Question: Starting date is today and end date should be today's date +3 years
Example:
'''
TODAY=3.1.2013 and
END DATE=3.1.2016
'''
This is the screenshot

;
'''
Date begindate = new Date();
Calendar cal = Calendar.getInstance();
cal.setTime(begindate);
int today = cal.get(Calendar.DAY_OF_WEEK);
cal.add(Calendar.YEAR, 3);
Date enddate = cal.getTime();
Date currentdate = begindate;
while (true) {
if (currentdate.getTime() >= enddate.getTime()) {
break;
} else {
}
Calendar c = Calendar.getInstance();
c.setTime(begindate);
c.add(Calendar.DATE, x++);
Date newdate = c.getTime();
int day = c.get(Calendar.DAY_OF_WEEK);
currentdate = newdate;
}
'''
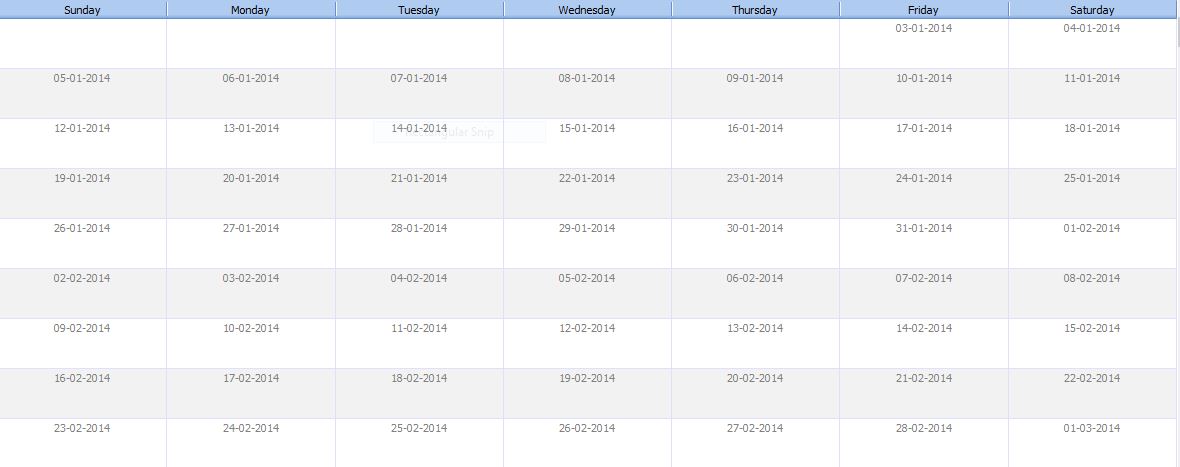
Answer: Okay, rather than trying to calculate EVERY 'Date' up front, instead, you can dynamically calculate the values as required...
I should add, this is just one possible approach...
Basically, using the start and end dates, you can calculate the number of days between them, calculate the number of rows you need and then when required, calculate the 'Date' from the start of the calendar based on the current row and column.
The following example uses <URL>

'''
import java.awt.EventQueue;
import java.text.NumberFormat;
import java.util.Date;
import javax.swing.JFrame;
import javax.swing.JScrollPane;
import javax.swing.JTable;
import javax.swing.UIManager;
import javax.swing.UnsupportedLookAndFeelException;
import javax.swing.table.AbstractTableModel;
import org.joda.time.DateTime;
import org.joda.time.DateTimeConstants;
import org.joda.time.Days;
import org.joda.time.LocalDate;
import org.joda.time.MutableDateTime;
import org.joda.time.format.DateTimeFormat;
import org.joda.time.format.DateTimeFormatter;
public class BuildCalendar {
public static void main(String[] args) {
new BuildCalendar();
}
public BuildCalendar() {
EventQueue.invokeLater(new Runnable() {
@Override
public void run() {
try {
UIManager.setLookAndFeel(UIManager.getSystemLookAndFeelClassName());
} catch (ClassNotFoundException | InstantiationException | IllegalAccessException | UnsupportedLookAndFeelException ex) {
ex.printStackTrace();
}
DateTimeFormatter dtf = DateTimeFormat.forPattern("MM.dd.yyyy");
DateTime startDate = dtf.parseDateTime("3.1.2013");
DateTime endDate = dtf.parseDateTime("3.1.2016");
JTable table = new JTable(new CalendarModel(startDate, endDate));
JFrame frame = new JFrame("Testing");
frame.setDefaultCloseOperation(JFrame.EXIT_ON_CLOSE);
frame.add(new JScrollPane(table));
frame.pack();
frame.setLocationRelativeTo(null);
frame.setVisible(true);
}
});
}
public static class CalendarModel extends AbstractTableModel {
public static String[] COLUMN_NAMES = {"Sunday", "Monday", "Tuesday", "Wednesday", "Thursday", "Friday", "Saturday"};
private int rows = 0;
private MutableDateTime startOfWeek;
private DateTime startDate;
private DateTime endDate;
public CalendarModel(DateTime startDate, DateTime endDate) {
this.startDate = startDate;
this.endDate = endDate;
int days = Days.daysBetween(startDate, endDate).getDays();
if (days > 0) {
startOfWeek = new MutableDateTime(startDate);
while (startOfWeek.getDayOfWeek() != DateTimeConstants.SUNDAY) {
startOfWeek.addDays(-1);
}
int offset = Days.daysBetween(startOfWeek, startDate).getDays();
days += offset;
System.out.println(NumberFormat.getNumberInstance().format(days / 7d));
rows = (int) Math.round(days / 7d) + 1;
System.out.println(rows);
}
}
@Override
public int getRowCount() {
return rows;
}
@Override
public int getColumnCount() {
return 7;
}
@Override
public Class<?> getColumnClass(int columnIndex) {
return Date.class;
}
@Override
public String getColumnName(int column) {
return COLUMN_NAMES[column];
}
@Override
public Object getValueAt(int rowIndex, int columnIndex) {
Date date = null;
if (startOfWeek != null) {
MutableDateTime dt = new MutableDateTime(startOfWeek);
int day = (rowIndex * 7) + columnIndex;
dt.addDays(day);
if (dt.isBefore(startDate) || dt.isAfter(endDate)) {
date = null;
} else {
date = dt.toDate();
}
}
return date;
}
}
}
'''
'Calendar'
'''
import java.awt.EventQueue;
import java.awt.HeadlessException;
import java.text.ParseException;
import java.text.SimpleDateFormat;
import java.util.Calendar;
import java.util.Date;
import javax.swing.JFrame;
import javax.swing.JScrollPane;
import javax.swing.JTable;
import javax.swing.UIManager;
import javax.swing.UnsupportedLookAndFeelException;
import javax.swing.table.AbstractTableModel;
public class BuildCalendar {
public static void main(String[] args) {
new BuildCalendar();
}
public BuildCalendar() {
EventQueue.invokeLater(new Runnable() {
@Override
public void run() {
try {
UIManager.setLookAndFeel(UIManager.getSystemLookAndFeelClassName());
} catch (ClassNotFoundException | InstantiationException | IllegalAccessException | UnsupportedLookAndFeelException ex) {
ex.printStackTrace();
}
try {
SimpleDateFormat sdf = new SimpleDateFormat("MM.dd.yyyy");
Date startDate = sdf.parse("3.1.2013");
Date endDate = sdf.parse("3.1.2016");
JTable table = new JTable(new CalendarModel(startDate, endDate));
JFrame frame = new JFrame("Testing");
frame.setDefaultCloseOperation(JFrame.EXIT_ON_CLOSE);
frame.add(new JScrollPane(table));
frame.pack();
frame.setLocationRelativeTo(null);
frame.setVisible(true);
} catch (ParseException | HeadlessException exp) {
exp.printStackTrace();
}
}
});
}
public static class CalendarModel extends AbstractTableModel {
public static String[] COLUMN_NAMES = {"Sunday", "Monday", "Tuesday", "Wednesday", "Thursday", "Friday", "Saturday"};
private int rows = 0;
private Date startOfWeek;
private Date startDate;
private Date endDate;
public CalendarModel(Date startDate, Date endDate) {
this.startDate = startDate;
this.endDate = endDate;
Calendar cal = Calendar.getInstance();
cal.setTime(startDate);
while (cal.getTime().before(endDate)) {
cal.add(Calendar.DATE, 7);
rows++;
}
rows++;
if (rows > 0) {
int offset = 0;
cal.setTime(startDate);
while (cal.get(Calendar.DAY_OF_WEEK) != Calendar.SUNDAY) {
cal.add(Calendar.DATE, -1);
offset++;
}
startOfWeek = cal.getTime();
System.out.println("Start @ " + cal.getTime());
System.out.println("rows = " + rows);
}
}
@Override
public int getRowCount() {
return rows;
}
@Override
public int getColumnCount() {
return 7;
}
@Override
public Class<?> getColumnClass(int columnIndex) {
return Date.class;
}
@Override
public String getColumnName(int column) {
return COLUMN_NAMES[column];
}
@Override
public Object getValueAt(int rowIndex, int columnIndex) {
Date date = null;
if (startOfWeek != null) {
Calendar cal = Calendar.getInstance();
cal.setTime(startOfWeek);
int day = (rowIndex * 7) + columnIndex;
System.out.println("day = " + day);
cal.add(Calendar.DATE, day);
if (cal.getTime().before(startDate) || cal.getTime().after(endDate)) {
date = null;
} else {
date = cal.getTime();
System.out.println("Real date = " + date);
}
}
return date;
}
}
}
'''